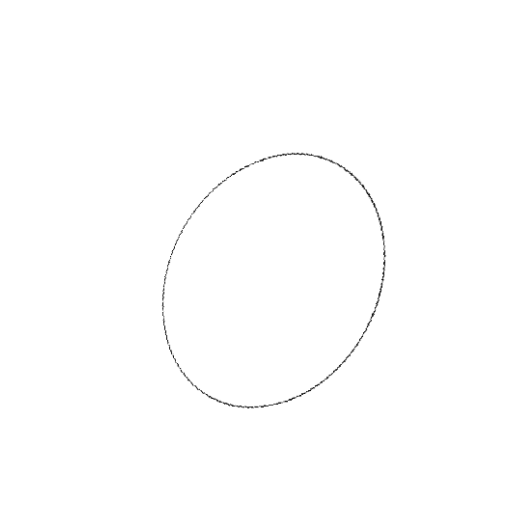
Crossing number: 0